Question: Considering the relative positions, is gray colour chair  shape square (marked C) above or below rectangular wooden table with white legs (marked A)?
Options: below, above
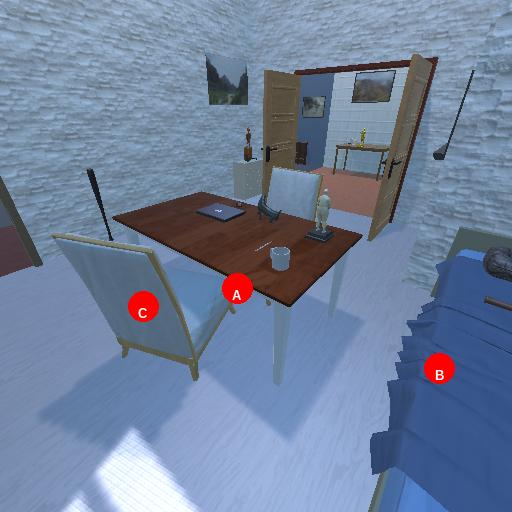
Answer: below